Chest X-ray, AP view. Patient: 57 years old, sex M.
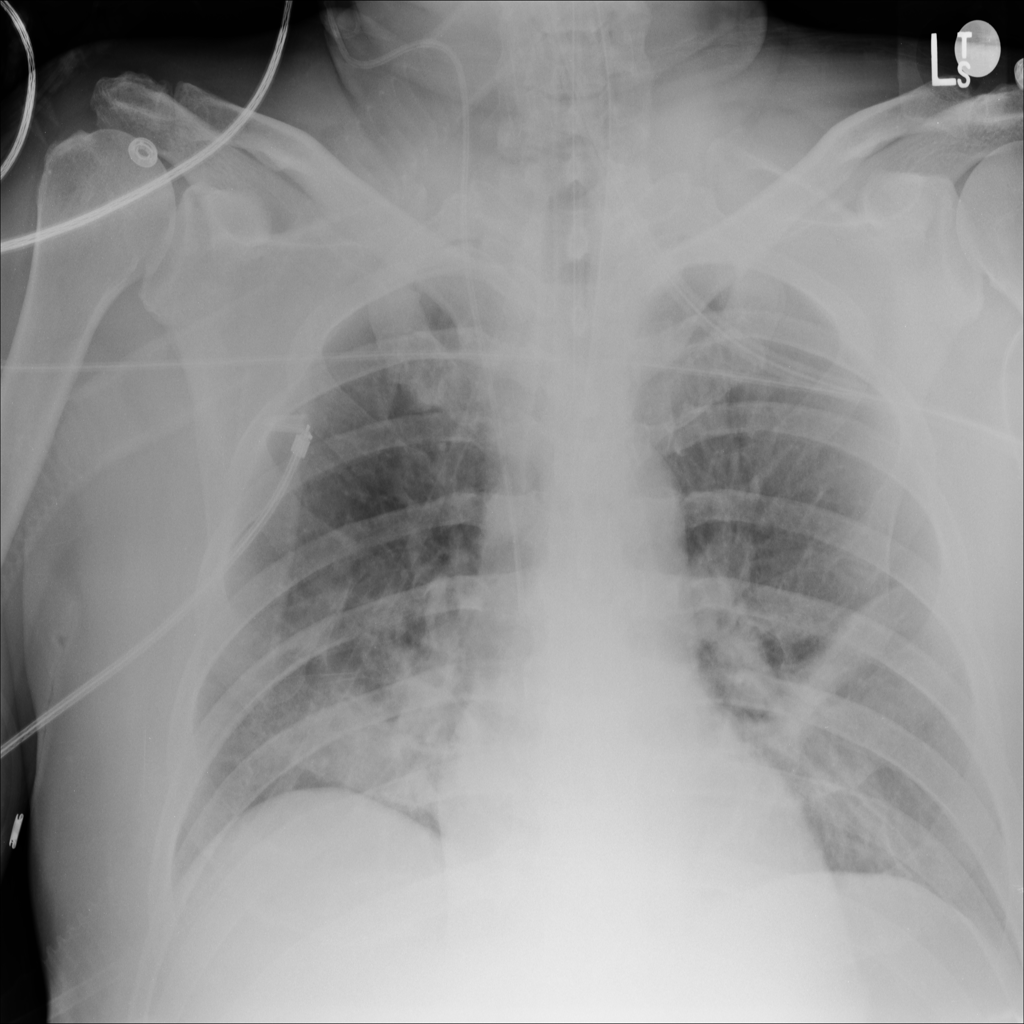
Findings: Atelectasis, Infiltration, Pneumonia